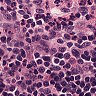
Metastatic tissue present: no